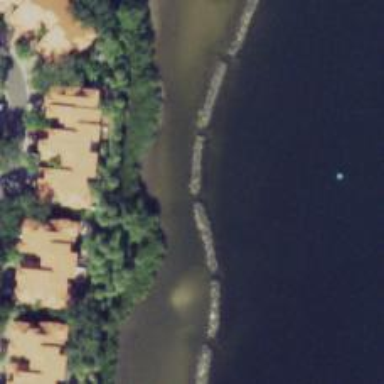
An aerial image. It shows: Breakwater structure.